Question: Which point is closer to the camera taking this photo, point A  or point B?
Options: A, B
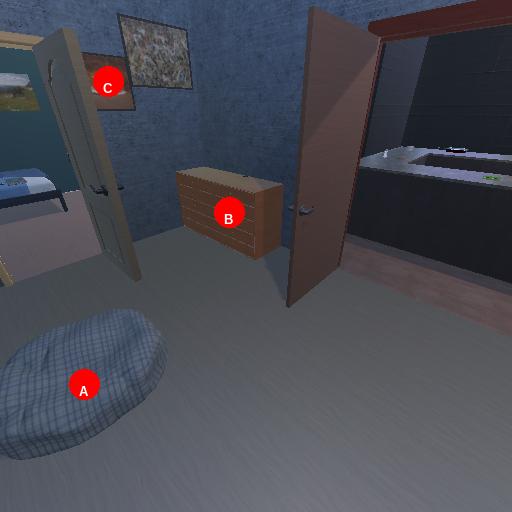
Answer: A